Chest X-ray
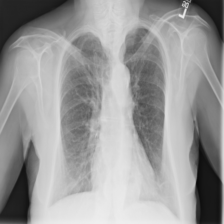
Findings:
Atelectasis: negative
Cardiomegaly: negative
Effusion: negative
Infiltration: negative
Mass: negative
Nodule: negative
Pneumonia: negative
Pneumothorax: negative
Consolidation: negative
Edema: negative
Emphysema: negative
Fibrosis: negative
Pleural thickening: negative
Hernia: positive